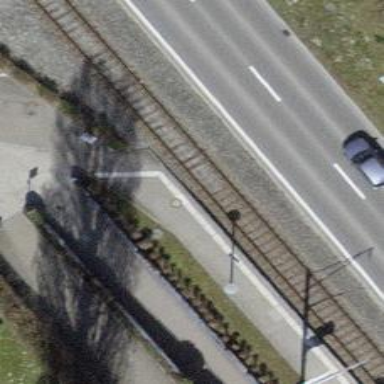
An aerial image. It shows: Asphalt footway.